Question: I recently installed Android studio and the first time around AVD worked fine and the emulator was up and running no problem with that. But when I turned off my computer and booted it up again. But now when i try to open avd the following error message is displayed

when i reinstalled the android studio the same thing happens again,for the first time around it works but second time around the same error message comes.
Not able to find solutions over the internet as well.
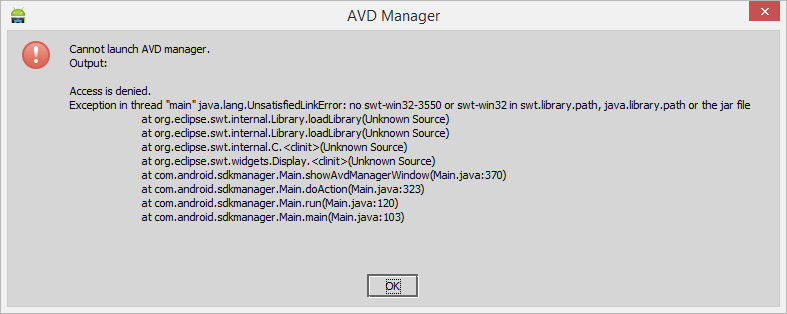
Answer: This is a common problem that many people have faced. The 'Access Denied' is indicating that Android Studio is trying to access files that require elevated privileges.
To solve this error, right click your 'Android Studio' launcher, and click 'Run as Administrator'.